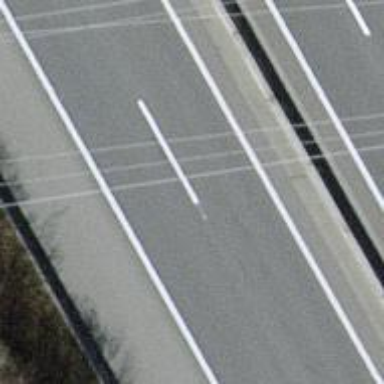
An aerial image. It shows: View of motorway.